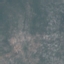
Land use / land cover class: HerbaceousVegetation